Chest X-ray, AP view. Patient: 62 years old, sex M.
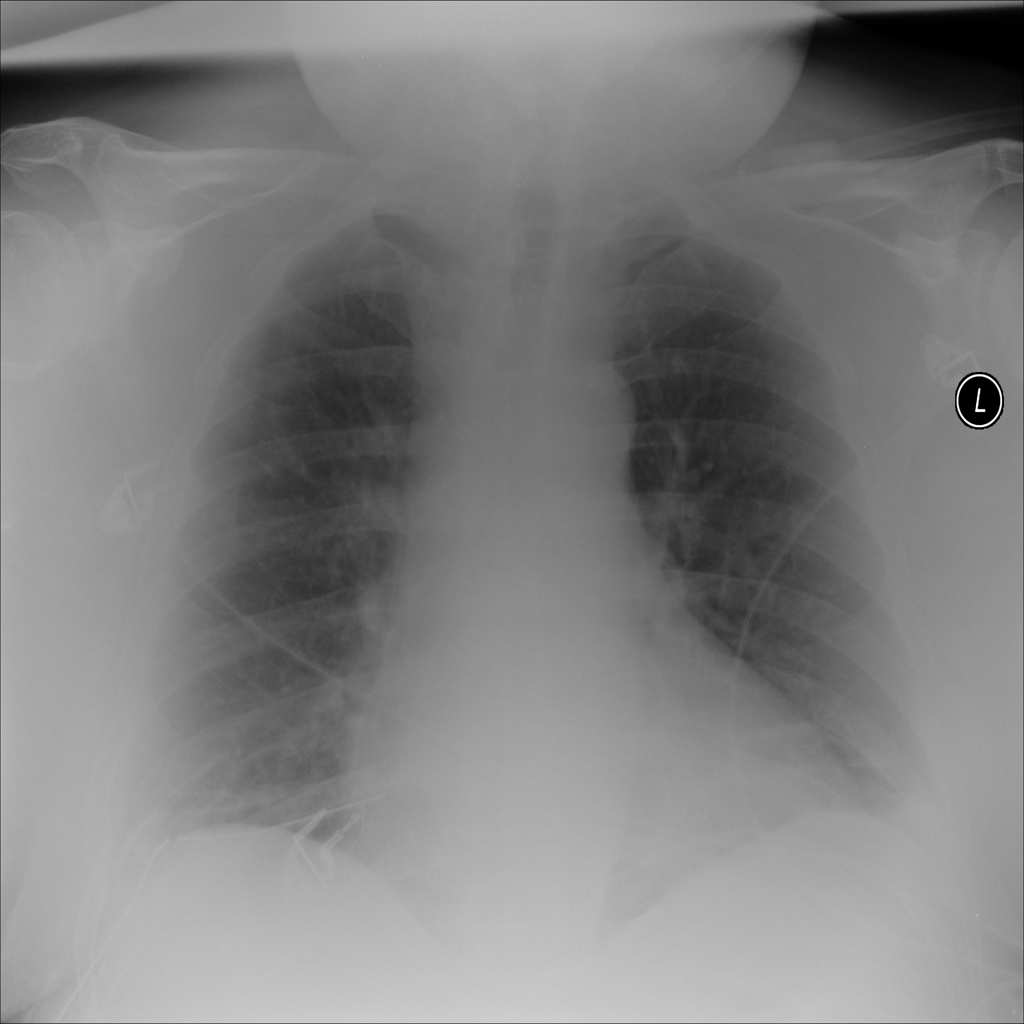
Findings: Atelectasis, Effusion